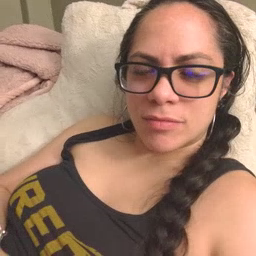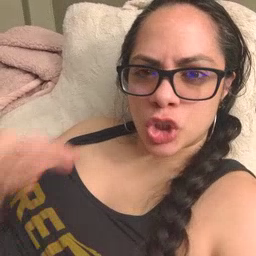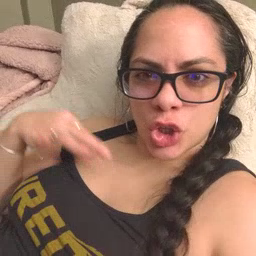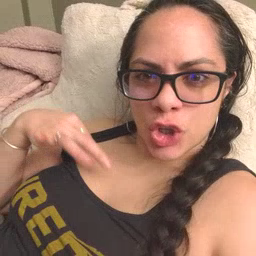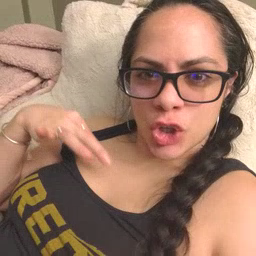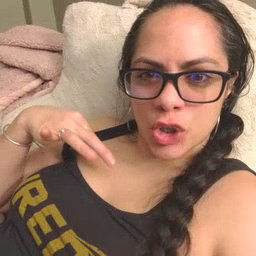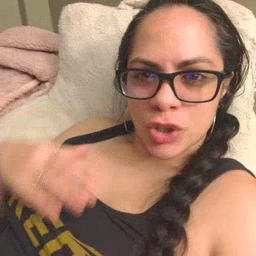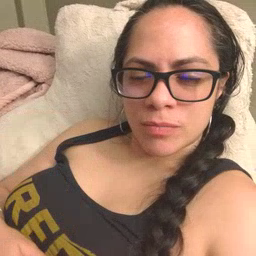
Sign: shirt